Question: I am trying to create a set of buttons that change the color of a clicked cell in a table.
for example:
1. User chooses the blue button
2. Only one button is allowed to be active at a time.
3. Any cell that the user clicks on changes blue (or red, green, yellow or white depending on the button selected.
The best I could do is the picture below. Please help or guide me to a solution. Thanks.
---

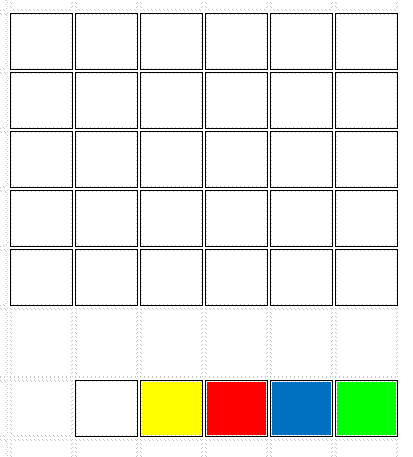
Answer: Here is a working sample:
'''
var color = "White"
$( "#btnBlue" ).click(function() {
color = "Blue"
});
$( "#btnGreen" ).click(function() {
color = "Green"
});
$( "#btnYellow" ).click(function() {
color = "Yellow"
});
$("table tr td").click(function(){
$(this).css("background-color", color);
});
'''
'''
<script src="https://ajax.googleapis.com/ajax/libs/jquery/1.2.6/jquery.min.js"></script>
<body>
<input id='btnBlue' type='button' value='Blue' >
<input id='btnGreen' type='button' value='Green' >
<input id='btnYellow' type='button' value='Yellow' >
<br>
<br>
<table>
<tr>
<td>col1</td>
<td>col2</td>
</tr>
<tr>
<td>col3</td>
<td>col4</td>
</tr>
</table>
</body>
'''
<URL>